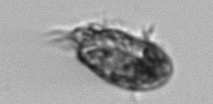
Label: Euplotes